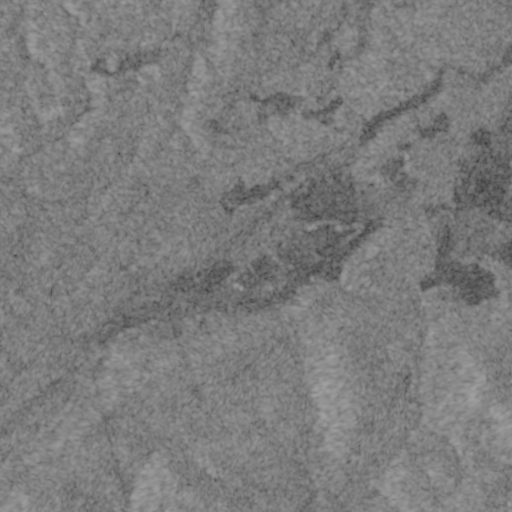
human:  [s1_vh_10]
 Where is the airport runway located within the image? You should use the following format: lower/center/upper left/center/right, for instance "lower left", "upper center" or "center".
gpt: The airport runway is located in the center right of the image.
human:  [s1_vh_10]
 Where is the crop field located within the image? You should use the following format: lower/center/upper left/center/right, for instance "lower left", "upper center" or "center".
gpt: The crop field is located in the upper right of the image.
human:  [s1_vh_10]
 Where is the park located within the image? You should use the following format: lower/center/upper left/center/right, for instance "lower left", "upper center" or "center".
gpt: The park is located in the upper left of the image.
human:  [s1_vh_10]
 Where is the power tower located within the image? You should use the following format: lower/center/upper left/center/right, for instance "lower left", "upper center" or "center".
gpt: The power tower is located in the lower left of the image.
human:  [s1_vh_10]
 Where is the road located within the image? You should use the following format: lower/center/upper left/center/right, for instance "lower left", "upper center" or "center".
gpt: There is no road in the image.

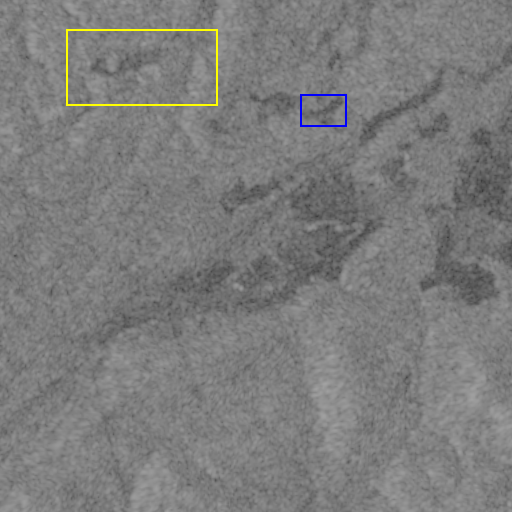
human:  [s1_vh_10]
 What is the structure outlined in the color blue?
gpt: The structure outlined in blue is a crop field.
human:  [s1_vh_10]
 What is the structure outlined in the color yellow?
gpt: The structure outlined in yellow is a park.
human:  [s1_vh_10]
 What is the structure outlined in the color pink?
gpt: There is no pink outline.